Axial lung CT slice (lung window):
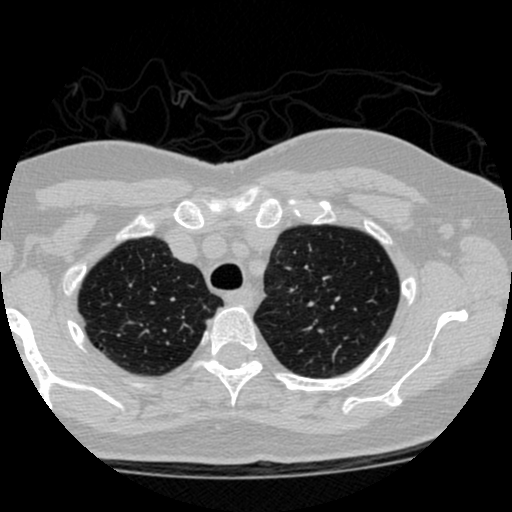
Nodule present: no